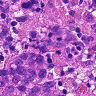
Metastatic tissue present: yes